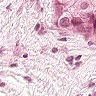
Metastatic tissue present: yes